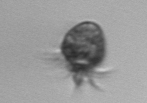
Label: Ciliophora